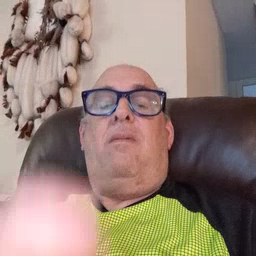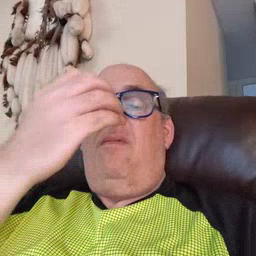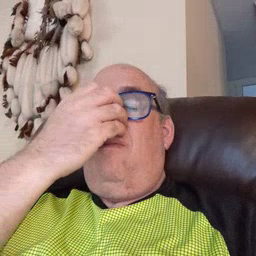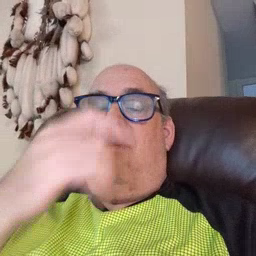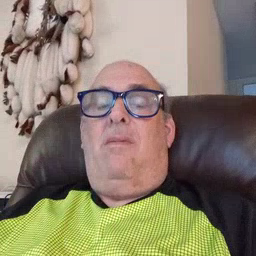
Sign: clown